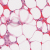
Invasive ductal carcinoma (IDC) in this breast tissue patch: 0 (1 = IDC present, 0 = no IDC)